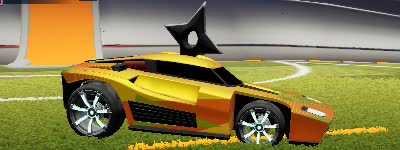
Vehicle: breakout